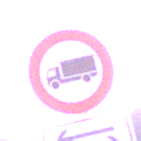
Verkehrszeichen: VerbotFuerKraftfahrzeugeUeberDreiKommaFuenfTonnen
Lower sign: RichtungsangabeDurchPfeile7
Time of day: Dawn
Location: Outdoor (Nature)
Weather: PartlyCloudy
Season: NotSpecified
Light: Natural